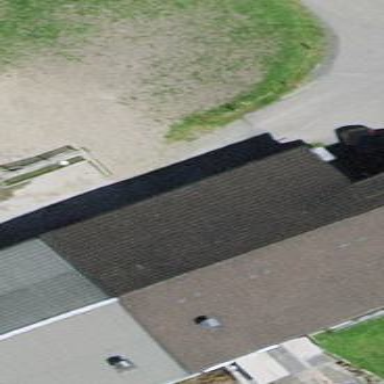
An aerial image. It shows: Stable.